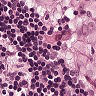
Metastatic tissue present: yes